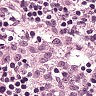
Metastatic tissue present: no